八年级 · 代数
(5 分 ) 已知反比例函数 ${ }^{y=\frac{m-5}{x}}$ 的图象过点 $\mathrm{P}(-1,3)$ ，求 $\mathrm{m}$ 的值和该反比例函数的表达式.
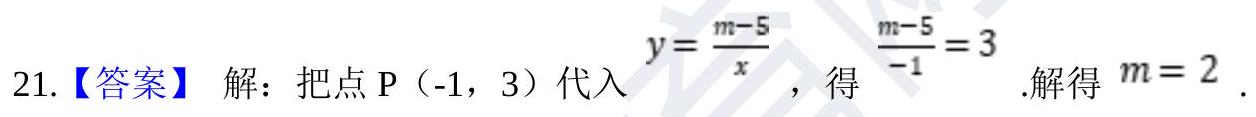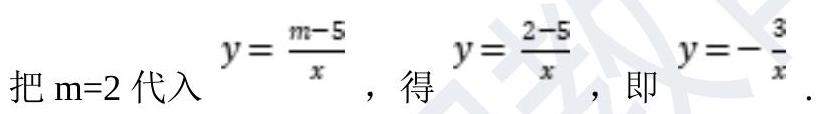
答案: 【分析】根据反比例函数图象上的坐标特点可求得点 $\mathrm{P}$ 的坐标, 再由中点可求得 $\mathrm{F}$ 的坐标, 利用待定系数法求得直线 1 的解析式, 过 $P$ 作 $\mathrm{PD} \perp \mathrm{AB}$, 垂足为点 $\mathrm{D}$, 根据 $\mathrm{A}$ 点、 $\mathrm{B}$ 点、 $\mathrm{D}$ 点的坐标可得到关于 $\mathrm{a}$ 的方程, 解此方程可求得 $\mathrm{a}$ 的值.

$\therefore$ 反比例函数的表达式为 $y=-\frac{3}{x}$

【考点】待定系数法求反比例函数解析式

【解析】【分析】把点 $\mathrm{P}$ 的坐标代入函数解析式求得 $\mathrm{m}$ 的值即可